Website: home-depot
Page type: delivery-shipping
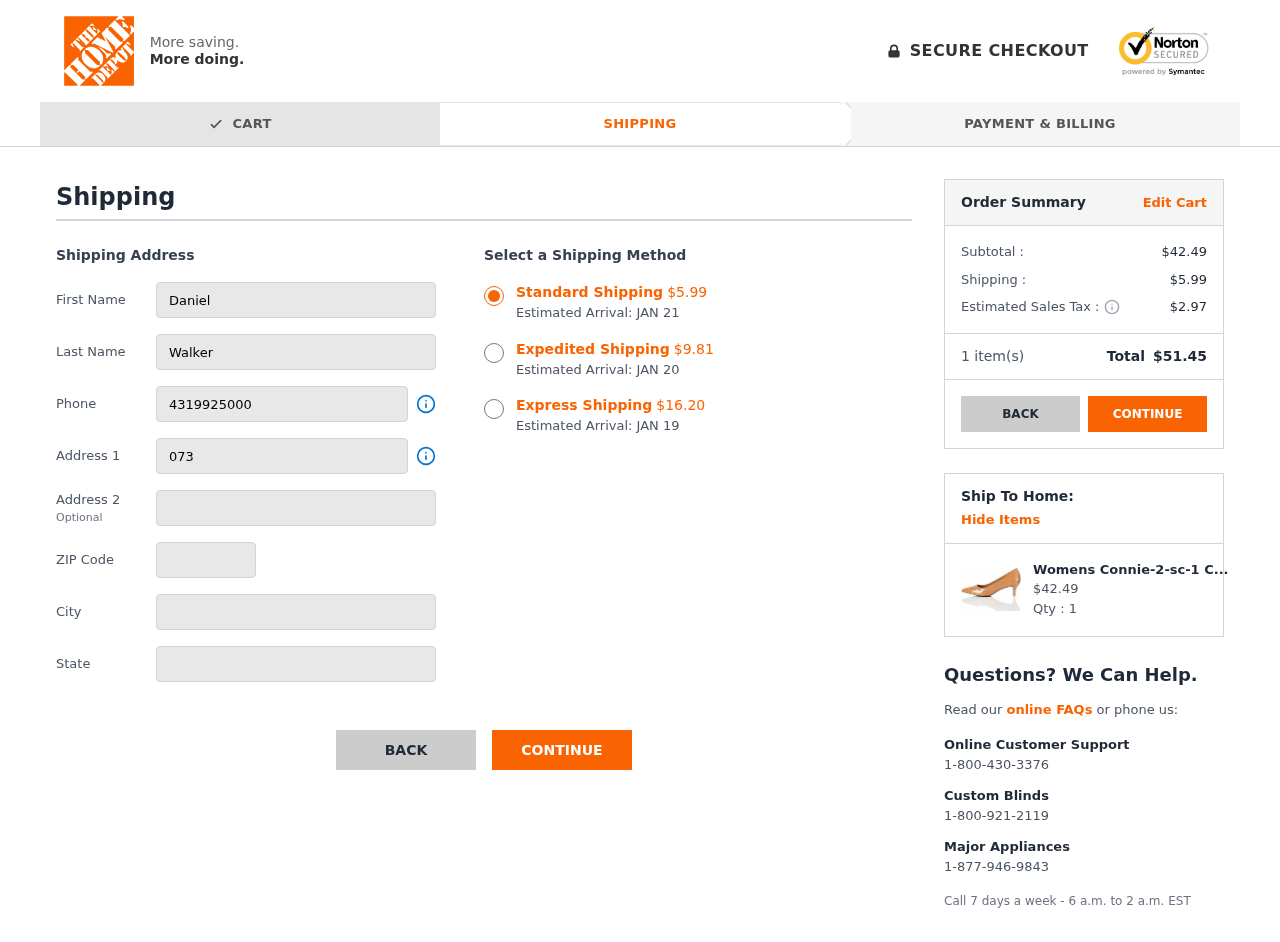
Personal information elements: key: PII_CITY
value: North Andrew
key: PII_FIRSTNAME
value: Daniel
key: PII_LASTNAME
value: Walker
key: PII_PHONE
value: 4319925000
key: PII_POSTCODE
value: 23845
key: PII_STATE
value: PW
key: PII_STREET
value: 073 Davis Fords
Product elements: key: PRODUCT1_NAME
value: Womens Connie-2-sc-1 Closed Toe Heels
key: PRODUCT1_PRICE
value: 42.49
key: PRODUCT1_QUANTITY
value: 1
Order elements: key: ORDER_SHIPPING_COST_STANDARD
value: $5.99
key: ORDER_DELIVERY_DATE
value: JAN 21
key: ORDER_SHIPPING_COST_EXPEDITED
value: $9.81
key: ORDER_DELIVERY_DATE_EXPEDITED
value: JAN 20
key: ORDER_SHIPPING_COST_EXPRESS
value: $16.20
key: ORDER_DELIVERY_DATE_EXPRESS
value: JAN 19
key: ORDER_SUBTOTAL
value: $42.49
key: ORDER_SHIPPING_COST
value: $5.99
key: ORDER_TAX
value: $2.97
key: ORDER_NUM_ITEMS
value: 1
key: ORDER_TOTAL
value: $51.45